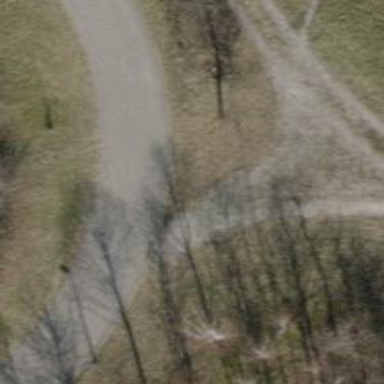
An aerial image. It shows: Track with compacted grade3 surface.